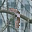
Label: 7